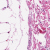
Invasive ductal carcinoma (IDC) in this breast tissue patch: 0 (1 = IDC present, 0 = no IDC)